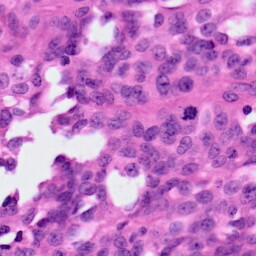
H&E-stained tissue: Ovarian